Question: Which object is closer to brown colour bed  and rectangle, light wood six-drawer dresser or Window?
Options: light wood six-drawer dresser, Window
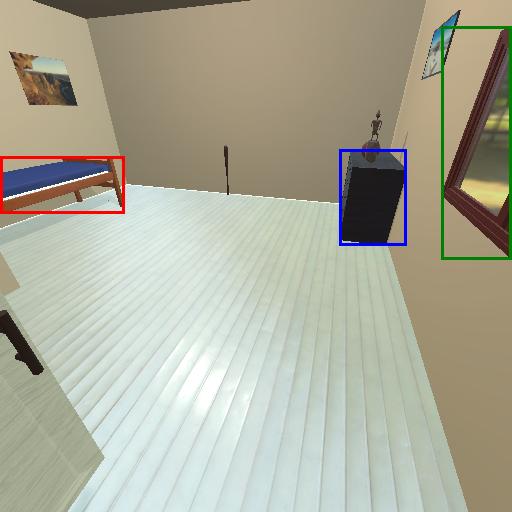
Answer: light wood six-drawer dresser